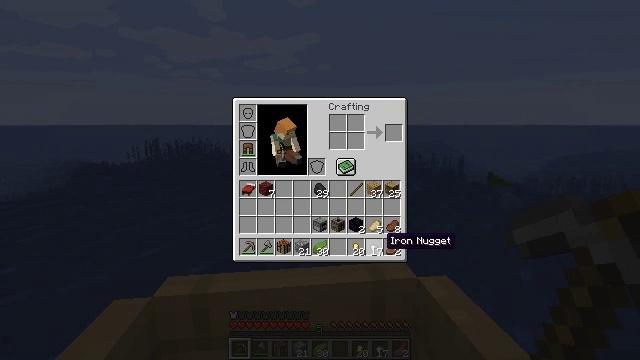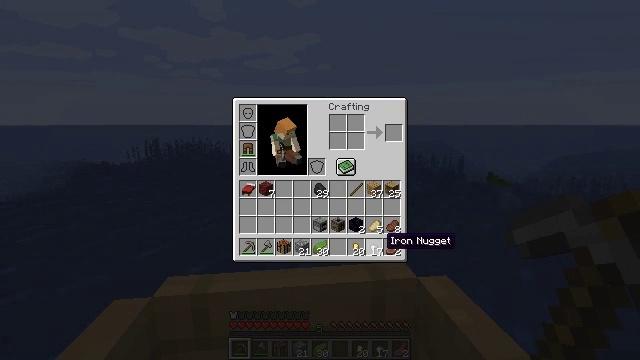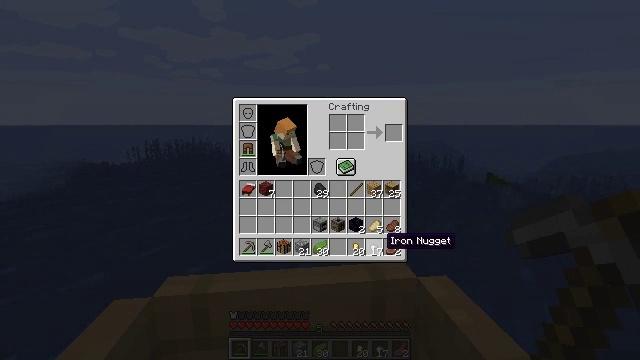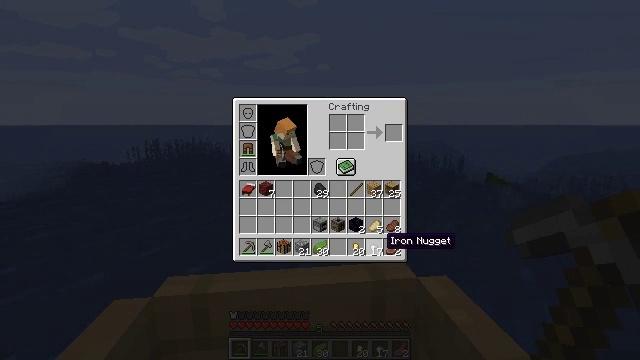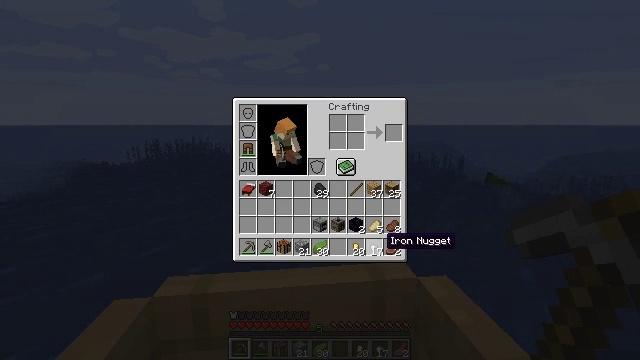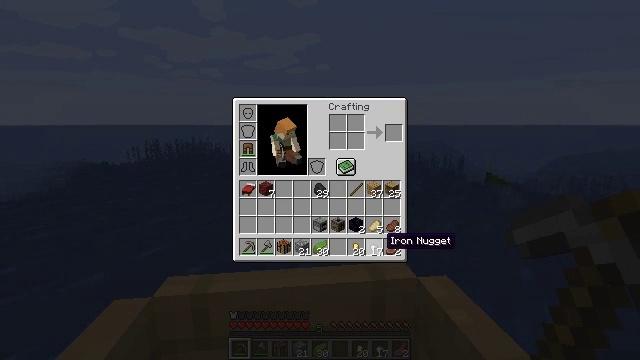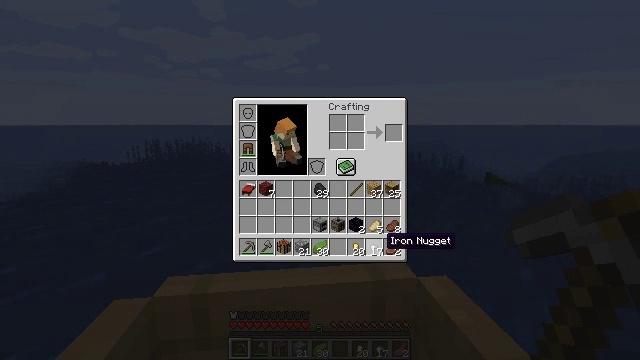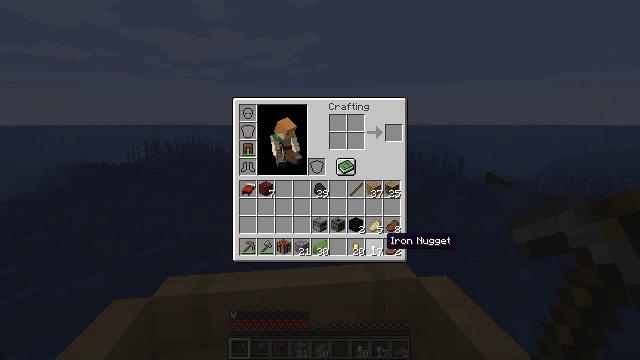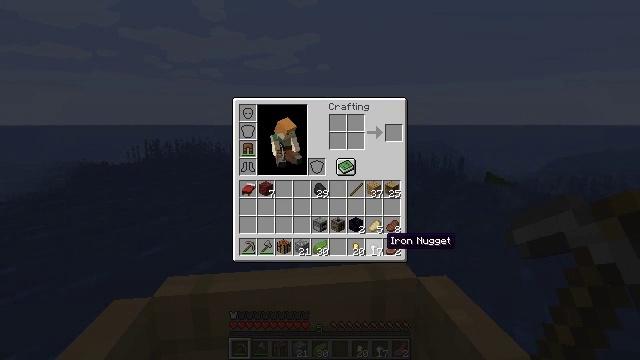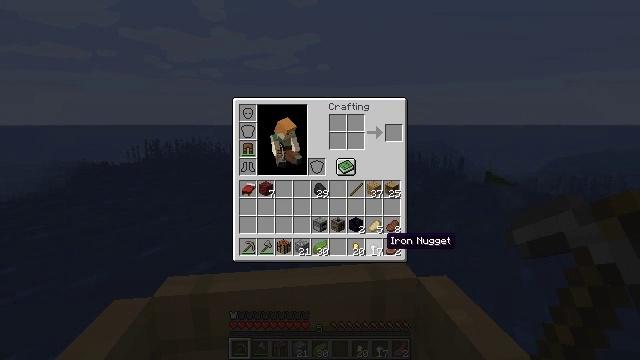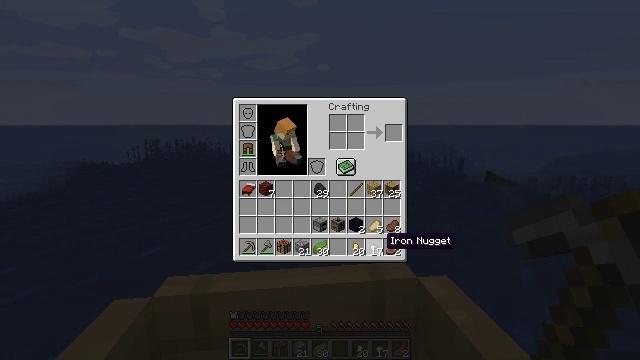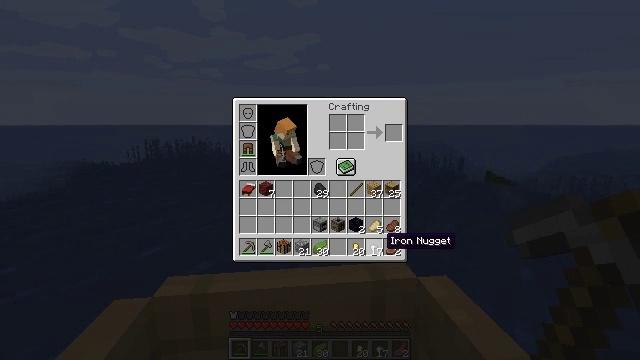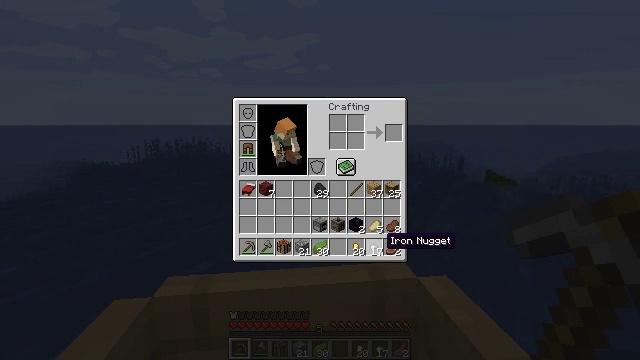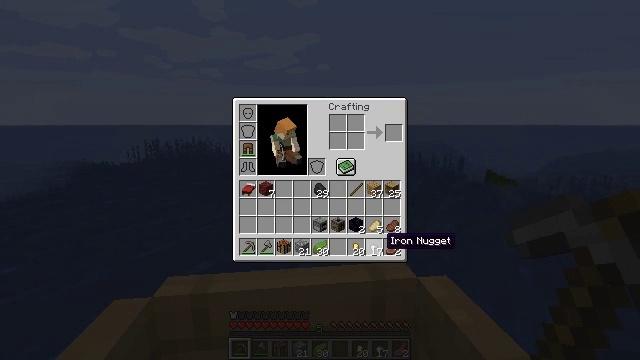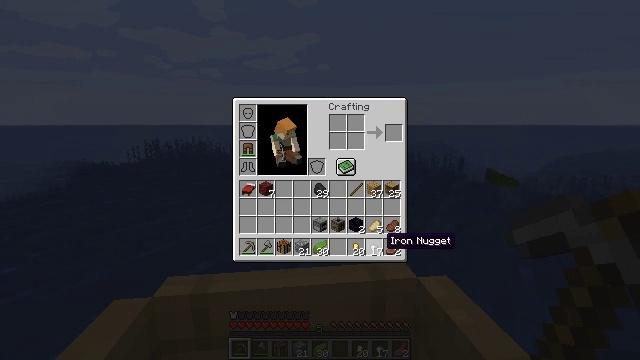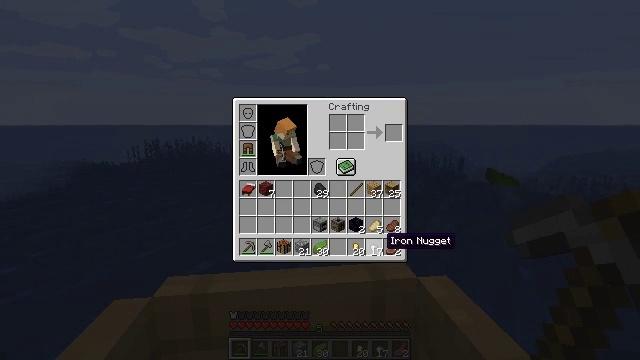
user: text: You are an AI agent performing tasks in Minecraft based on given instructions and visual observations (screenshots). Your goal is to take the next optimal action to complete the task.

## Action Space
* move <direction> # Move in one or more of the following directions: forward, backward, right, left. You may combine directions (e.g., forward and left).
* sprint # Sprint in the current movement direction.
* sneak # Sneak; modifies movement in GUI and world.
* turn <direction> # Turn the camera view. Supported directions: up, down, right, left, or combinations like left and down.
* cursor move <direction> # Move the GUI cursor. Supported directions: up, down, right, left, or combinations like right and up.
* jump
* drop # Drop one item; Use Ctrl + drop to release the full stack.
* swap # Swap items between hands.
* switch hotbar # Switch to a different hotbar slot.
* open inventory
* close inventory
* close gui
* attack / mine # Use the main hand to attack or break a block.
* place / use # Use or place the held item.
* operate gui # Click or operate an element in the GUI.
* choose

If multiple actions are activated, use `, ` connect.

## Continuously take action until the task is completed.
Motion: motion action
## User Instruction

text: Remove kelp and place it on the ground.
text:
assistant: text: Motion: no_op
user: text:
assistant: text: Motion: no_op
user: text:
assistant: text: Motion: no_op
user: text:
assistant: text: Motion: no_op
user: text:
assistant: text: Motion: no_op
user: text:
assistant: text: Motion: no_op
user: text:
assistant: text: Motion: no_op
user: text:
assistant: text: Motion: no_op
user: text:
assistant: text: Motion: no_op
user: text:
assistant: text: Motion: no_op
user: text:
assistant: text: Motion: no_op
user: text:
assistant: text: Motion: no_op
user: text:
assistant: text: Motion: no_op
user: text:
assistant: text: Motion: no_op
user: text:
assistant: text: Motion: no_op
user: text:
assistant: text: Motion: no_op
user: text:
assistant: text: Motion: no_op
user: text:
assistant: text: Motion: no_op
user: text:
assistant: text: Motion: no_op
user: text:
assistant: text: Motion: no_op
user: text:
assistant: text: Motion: no_op
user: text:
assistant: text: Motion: no_op
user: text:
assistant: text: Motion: no_op
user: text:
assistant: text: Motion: no_op
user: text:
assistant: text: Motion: no_op
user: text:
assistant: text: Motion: no_op
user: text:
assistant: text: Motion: no_op
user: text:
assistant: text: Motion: no_op
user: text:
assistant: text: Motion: no_op
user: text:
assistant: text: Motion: no_op